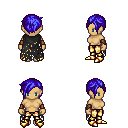
a pixel art fantasy rpg character, female body template, human, tanned skin, black tattered cape, gold greaves, blue pixie cut hairstyle, leather bracers, gold boots, four views (front, back, left, right), 2x2 character sprite sheet, small pixel art, hard edges, no anti-aliasing